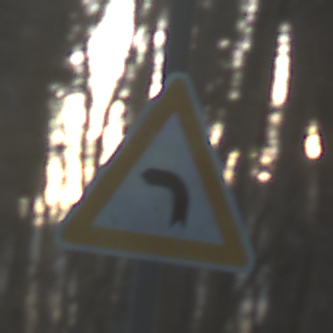
Verkehrszeichen: KurveLinks
Umgebung: Outdoor, Nature
Tageszeit: SunriseSunset
Wetter: Clear
Licht: Natural
Jahreszeit: Winter
Kontrast: LowContrast